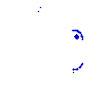
Particle: pion